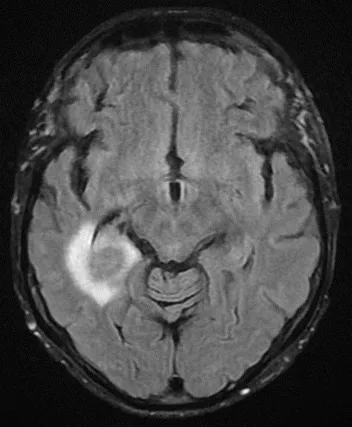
MRI of the head showing ring enhanced lesion in the right temporal lobe with surrounding edema at the time of diagnosis.
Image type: radiology (mri)